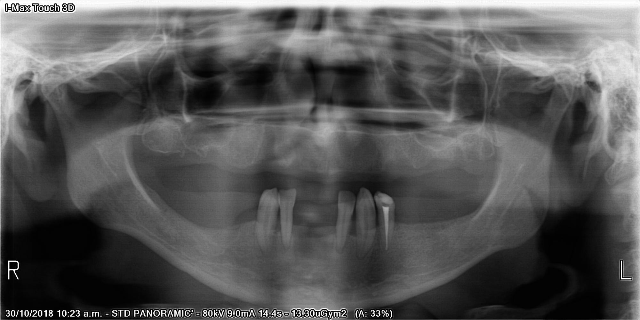
adult